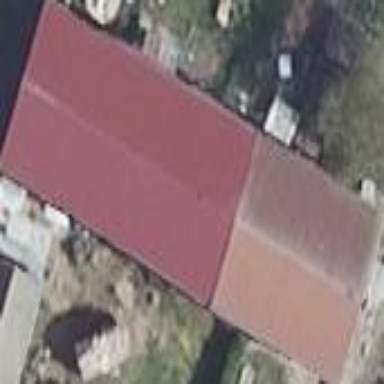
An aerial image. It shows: Shed.